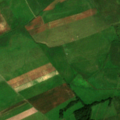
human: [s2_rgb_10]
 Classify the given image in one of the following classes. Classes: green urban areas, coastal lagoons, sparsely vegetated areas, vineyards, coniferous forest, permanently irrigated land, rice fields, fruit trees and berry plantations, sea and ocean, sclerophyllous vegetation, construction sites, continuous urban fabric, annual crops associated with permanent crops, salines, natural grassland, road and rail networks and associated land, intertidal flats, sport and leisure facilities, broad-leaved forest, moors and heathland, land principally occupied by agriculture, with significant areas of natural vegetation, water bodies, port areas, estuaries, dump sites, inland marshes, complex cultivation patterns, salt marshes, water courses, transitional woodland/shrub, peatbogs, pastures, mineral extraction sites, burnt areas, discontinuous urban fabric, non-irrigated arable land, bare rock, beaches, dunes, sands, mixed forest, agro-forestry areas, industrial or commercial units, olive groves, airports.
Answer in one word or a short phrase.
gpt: non-irrigated arable land, fruit trees and berry plantations, pastures, transitional woodland/shrub